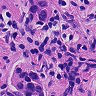
Metastatic tissue present: yes